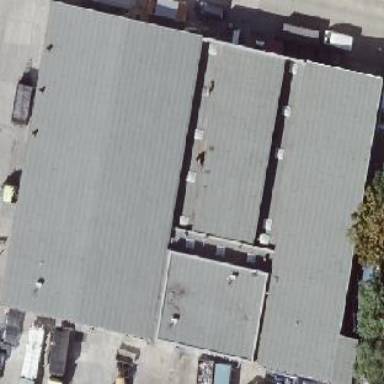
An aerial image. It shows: Commercial building with flat roof.